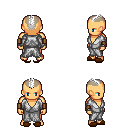
a pixel art fantasy rpg character, male body template, human, tanned skin, white robe, white pants, white short mohawk hairstyle, leather bracers, brown slippers, four views (front, back, left, right), 2x2 character sprite sheet, small pixel art, hard edges, no anti-aliasing